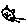
Label: cat